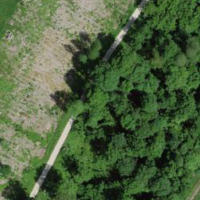
EUNIS habitat code: 41
Species observed at this site:
Lamium galeobdolon